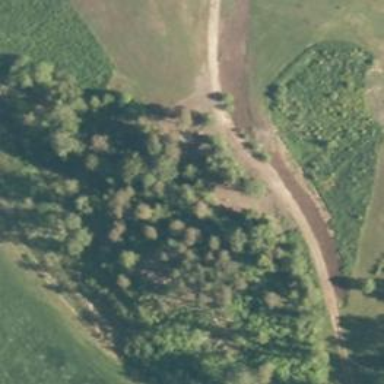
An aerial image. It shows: Disc golf hole.